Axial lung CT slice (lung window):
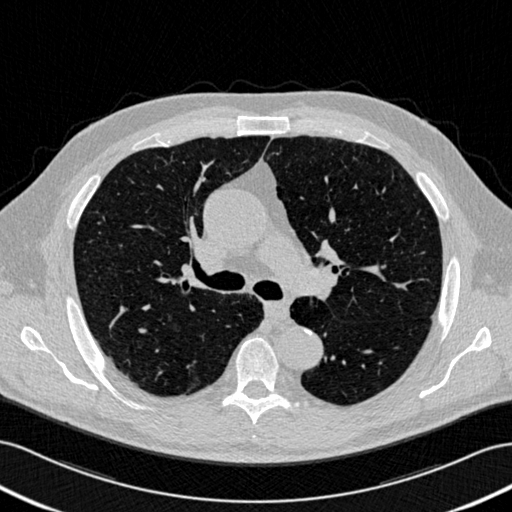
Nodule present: no